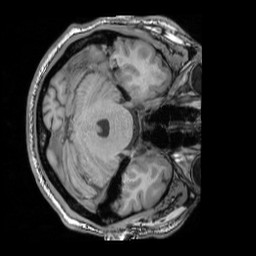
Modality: T1w
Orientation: axial
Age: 52
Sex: male
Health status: ill
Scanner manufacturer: siemens
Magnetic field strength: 3 T
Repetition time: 1.75 s
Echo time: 0.00418 s